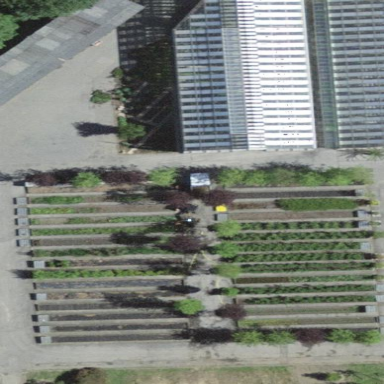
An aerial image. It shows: Greenhouse.